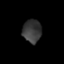
Tissue: skin
Cell type: Epithelial cells
Senescence score: 0.2549
Nuclear area (px): 417
Mean DAPI intensity: 57.125